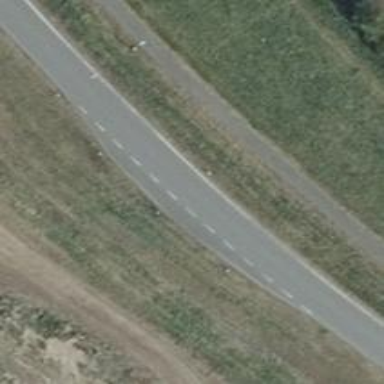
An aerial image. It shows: Passing place on the road.